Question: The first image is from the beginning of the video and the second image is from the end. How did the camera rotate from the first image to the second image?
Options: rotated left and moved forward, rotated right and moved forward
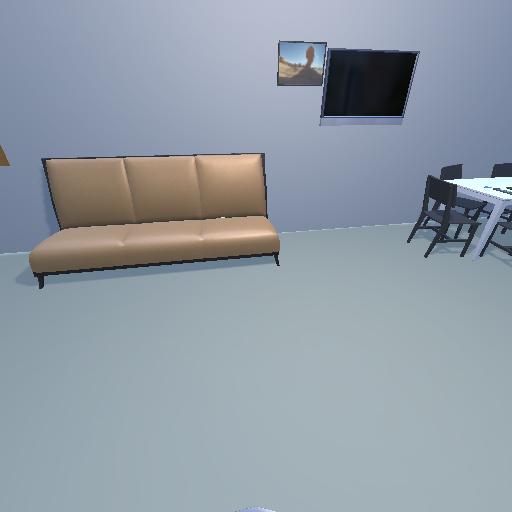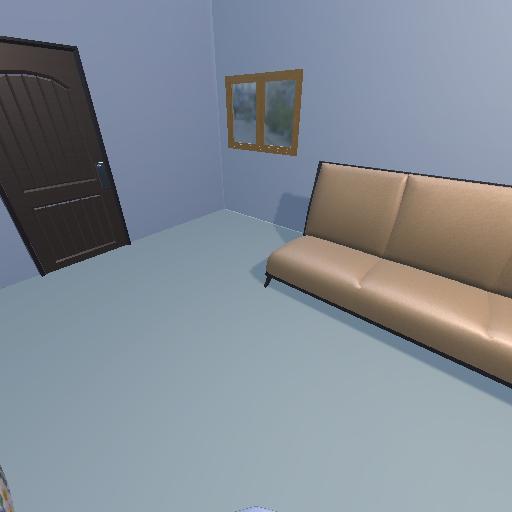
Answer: rotated left and moved forward